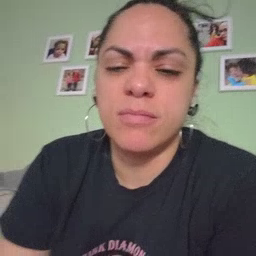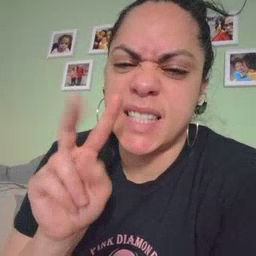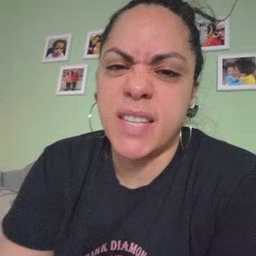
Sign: TV